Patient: sex F, age 61
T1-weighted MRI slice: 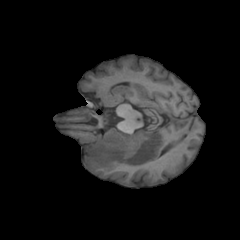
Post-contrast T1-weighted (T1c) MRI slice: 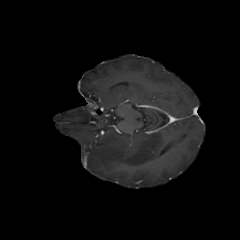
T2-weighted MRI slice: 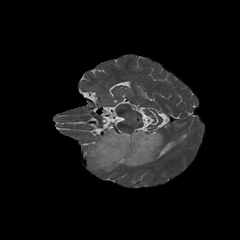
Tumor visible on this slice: yes
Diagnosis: Astrocytoma, IDH-wildtype
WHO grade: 2